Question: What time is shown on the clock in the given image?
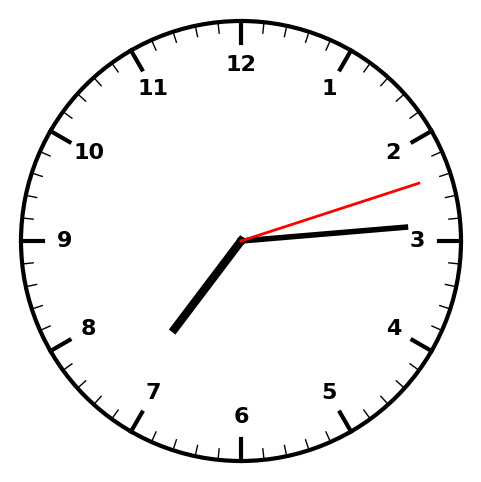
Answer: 07:14:12